Field crop: maize
Growth stage: 1
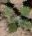
Species: chenopodium